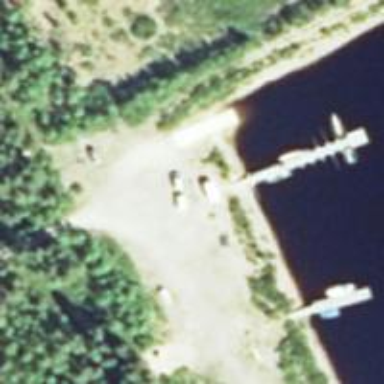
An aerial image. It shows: Pier with mooring facilities.